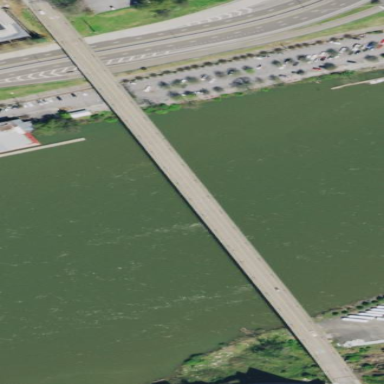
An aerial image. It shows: Beam bridge identified as man-made structure.